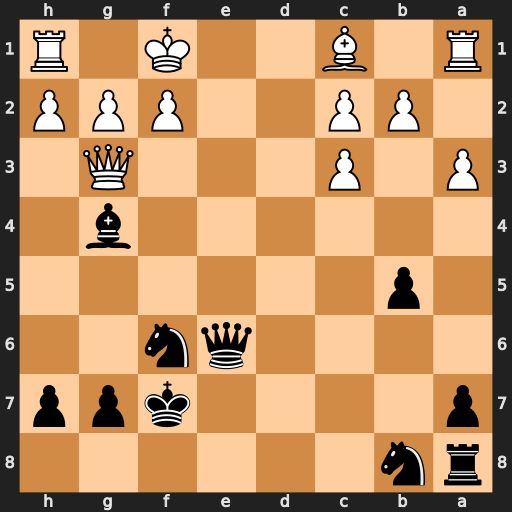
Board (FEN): rn6/p4kpp/4qn2/1p6/6b1/P1P3Q1/1PP2PPP/R1B2K1R
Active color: b
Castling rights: -
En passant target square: -
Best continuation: Qe2+ Kg1 Qd1#